Question: I need help with drawing something like this:

I have been told that the gray background bar and the purple bar should be drawn on separate layers. And then the dots there that signifies the chapters of a book (which this slider is about) will be on a layer on top of those two.
I have accomplished the task of creating the gradient on the active bar and drawing it like so:
'''
- (void)drawRect:(CGRect)rect{
self.opaque=NO;
CGRect viewRect = self.bounds;
//NSLog(@"innerRect width is: %f", innerRect.size.width);
CGFloat perPageWidth = viewRect.size.width/[self.model.book.totalPages floatValue];
NSLog(@"perpage width is: %f", perPageWidth);
CGContextRef context = UIGraphicsGetCurrentContext();
UIBezierPath *beizerPathForSegment= [UIBezierPath bezierPath];
NSArray *arrayFromReadingSessionsSet =[self.model.readingSessions allObjects];
NSArray *arrayFromAssesmentSet = [self.model.studentAssessments allObjects];
NSLog(@"array is : %@", self.model.readingSessions);
CGGradientRef gradient = [self gradient];
for (int i=0;i<[arrayFromReadingSessionsSet count]; i++) {
ReadingSession *tempRSObj= [arrayFromReadingSessionsSet objectAtIndex:i];
CGFloat pageDifference = [tempRSObj.endPage floatValue]-[tempRSObj.startPage floatValue];
NSLog(@"startpage is: %@, end page is: %@, total pages are: %@", tempRSObj.startPage, tempRSObj.endPage, self.model.book.totalPages) ;
CGRect ProgressIndicator = CGRectMake(perPageWidth*[tempRSObj.startPage floatValue], viewRect.origin.y, perPageWidth*pageDifference, viewRect.size.height);
[beizerPathForSegment appendPath:[UIBezierPath bezierPathWithRoundedRect:ProgressIndicator cornerRadius:13.0]];
}
[beizerPathForSegment addClip];
CGContextDrawLinearGradient(context, gradient, CGPointMake(CGRectGetMidX([beizerPathForSegment bounds]), CGRectGetMaxY([beizerPathForSegment bounds])),CGPointMake(CGRectGetMidX([beizerPathForSegment bounds]), 0), (CGGradientDrawingOptions)NULL);
}
'''
How do I shift it onto a layer and then create another layer and another layer and then put them over one another?
TIA
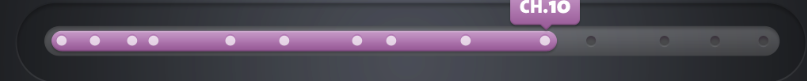
Answer: I'm guessing the person you spoke with was referring to <URL>. In iOS, every view has a CALayer backing it. Instead of implementing '-drawRect:' in your view, do this:
1. link with QuartzCore
2. #import <QuartzCore/QuartzCore.h> anywhere you want to use this.
3. Use to your view's layer property.
Layers behave a lot like views, in that you can have sublayers and superlayers, and layers have properties for things like background color, and they can be animated. A couple of subclasses that will probably be useful for your purposes are <URL>.